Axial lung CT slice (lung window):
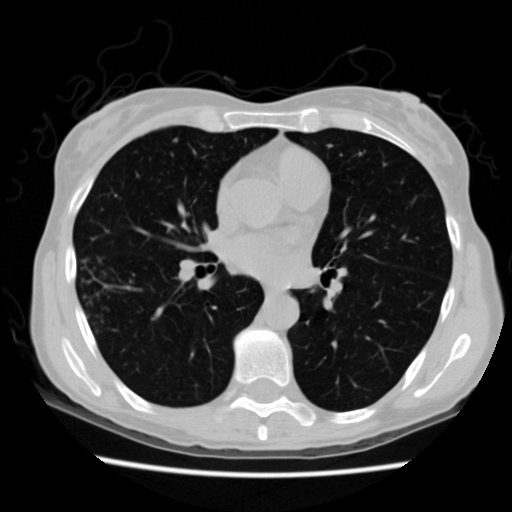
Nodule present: yes
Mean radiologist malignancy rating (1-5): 2